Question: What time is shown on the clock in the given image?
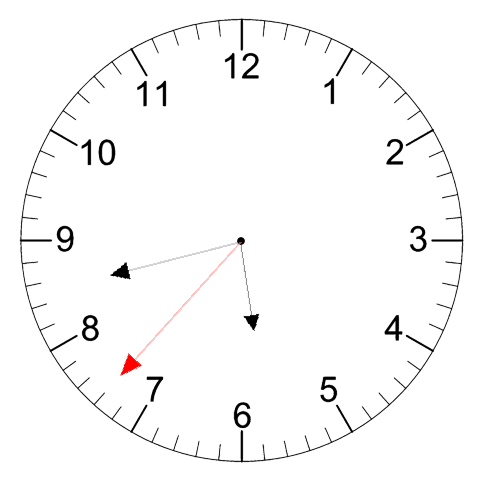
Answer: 05:42:37